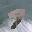
Label: 9